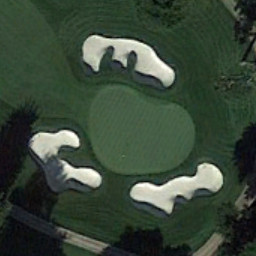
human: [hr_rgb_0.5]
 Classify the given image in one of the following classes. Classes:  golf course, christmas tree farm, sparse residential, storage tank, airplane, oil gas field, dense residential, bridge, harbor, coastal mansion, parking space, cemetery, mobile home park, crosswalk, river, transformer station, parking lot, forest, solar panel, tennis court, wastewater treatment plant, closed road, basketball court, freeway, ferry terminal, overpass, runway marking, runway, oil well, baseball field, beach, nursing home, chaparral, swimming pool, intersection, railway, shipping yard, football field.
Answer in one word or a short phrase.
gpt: golf course